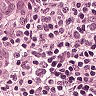
Metastatic tissue present: yes